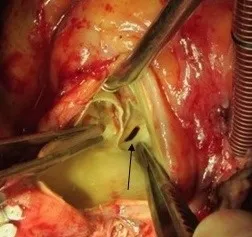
Right atrial fistula from non-coronary aortic sinus (black arrow).
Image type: medical_photograph (other_medical_photograph)